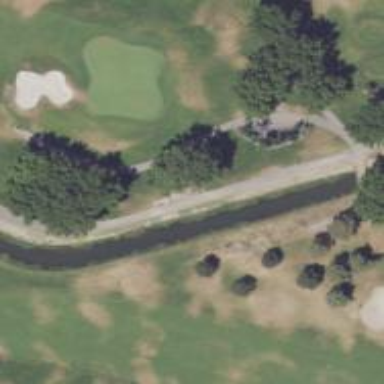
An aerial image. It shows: Path for golf carts.